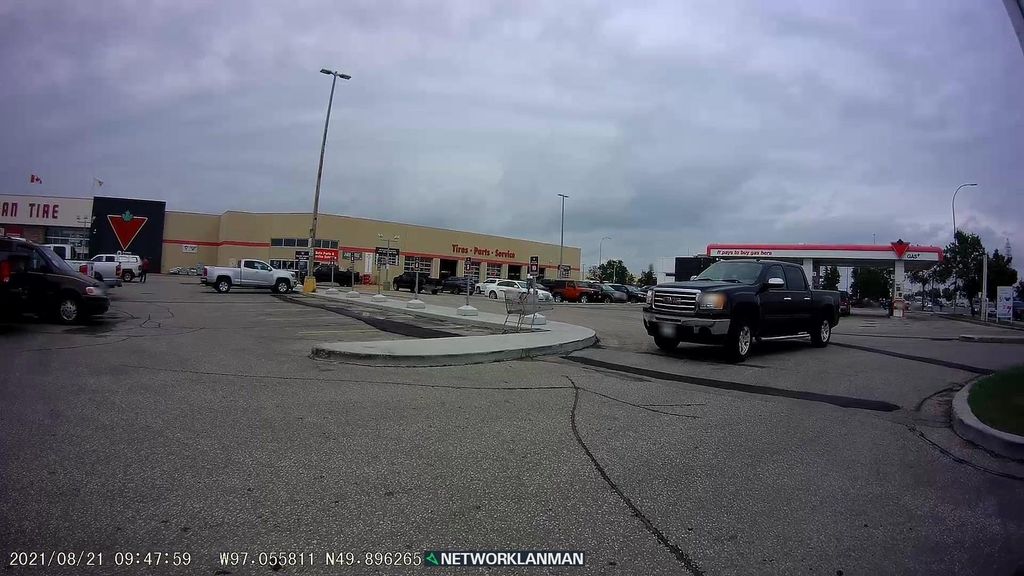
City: winnipeg